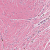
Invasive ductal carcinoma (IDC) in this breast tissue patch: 0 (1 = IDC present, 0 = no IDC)